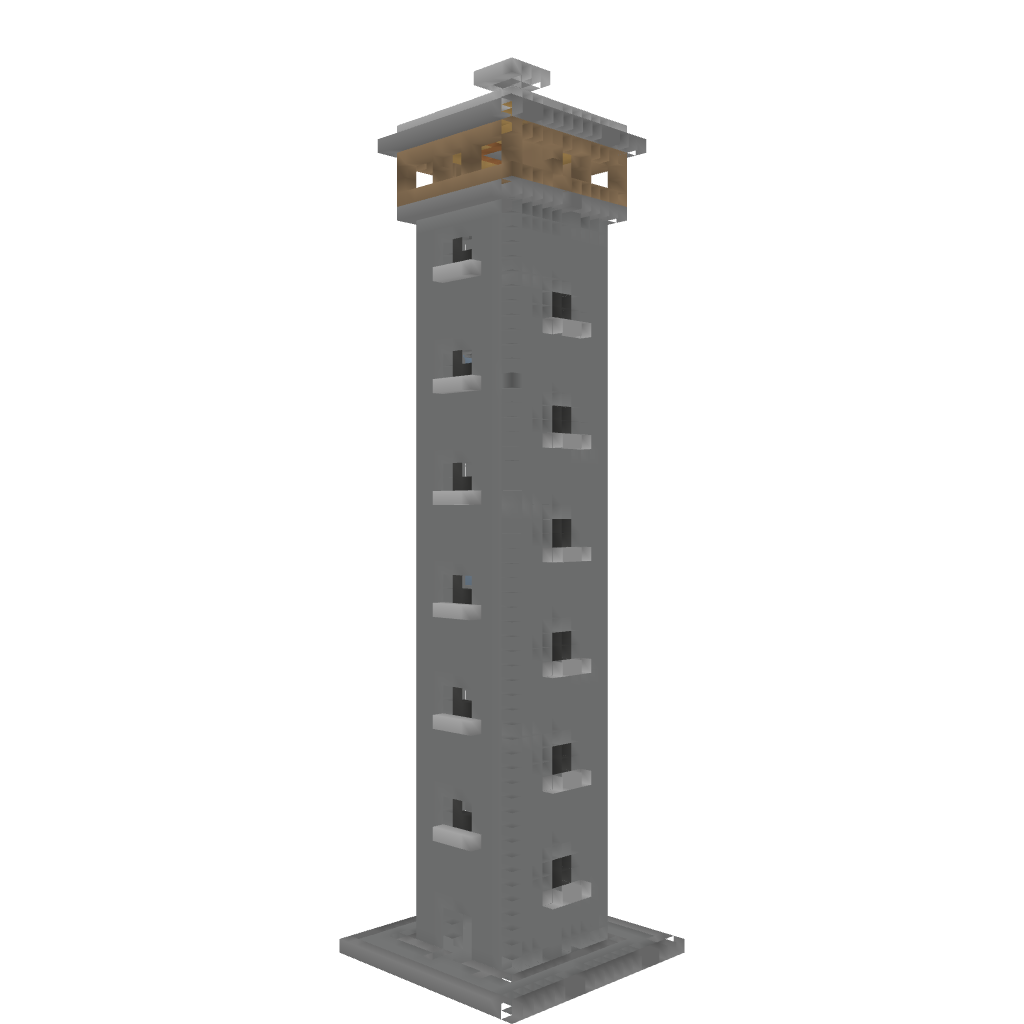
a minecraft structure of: Tower